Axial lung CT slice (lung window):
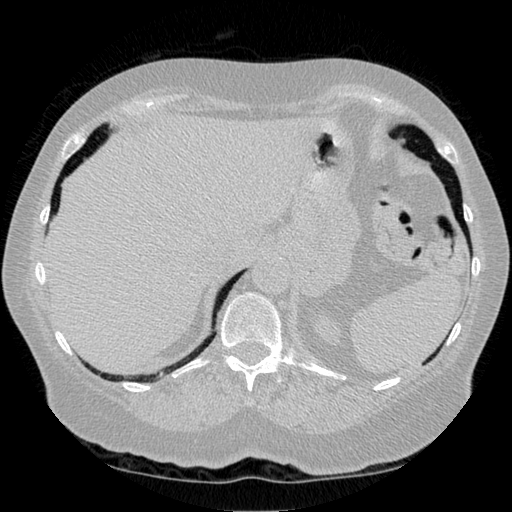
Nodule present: no